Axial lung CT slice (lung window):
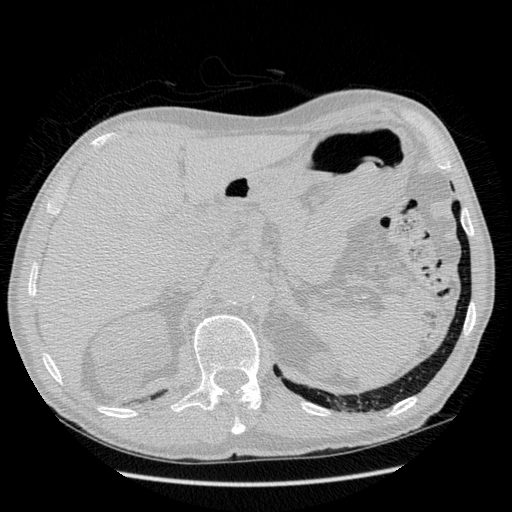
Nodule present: no